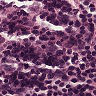
Metastatic tissue present: no